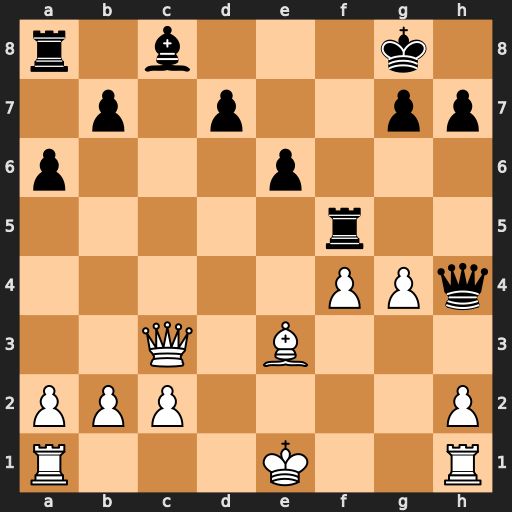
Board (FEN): r1b3k1/1p1p2pp/p3p3/5r2/5PPq/2Q1B3/PPP4P/R3K2R
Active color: w
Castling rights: KQ
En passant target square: -
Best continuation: Bf2 Qxf2+ Kxf2